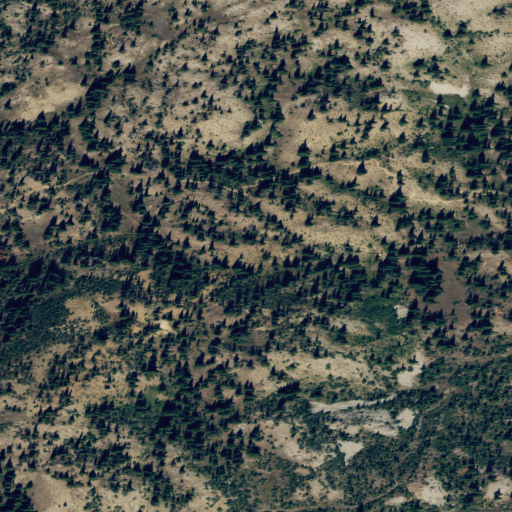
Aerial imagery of gap in Oregon named Frazier Pass containing evergreen forest, grassland, and barren land